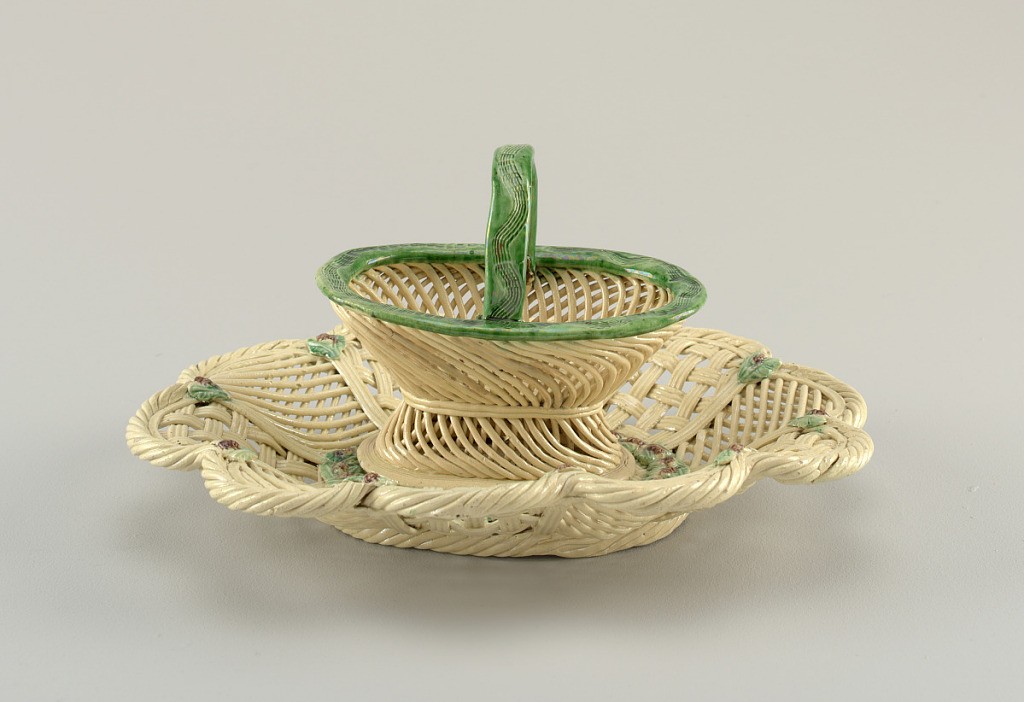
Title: Basket and tray
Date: late 18th century
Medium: Glazed earthenware
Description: This basket and tray are glazed earthenware but are made in the style of wicker ware. The ten-sided tray is circular with scalloped edges. The sides have varying loose cross hatched pattern while the center bottom consists of a tight cross hatched pattern with a row of green leaves around the border of the bottom piece. There are also leaves repeated, one in between each section of the ten sides.
The matching basket has the same construction, including the cross-hatched wicker style. However, the basket sits upon an attached foot and has the leaf green color around the top edge of the basket and handle.